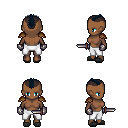
a pixel art fantasy rpg character, female body template, human, dark skin, leather shoulder armor, white pants, raven short mohawk hairstyle, metal gloves, gray slippers, dagger, four views (front, back, left, right), 2x2 character sprite sheet, small pixel art, hard edges, no anti-aliasing